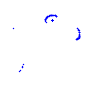
Particle: kaon